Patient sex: F
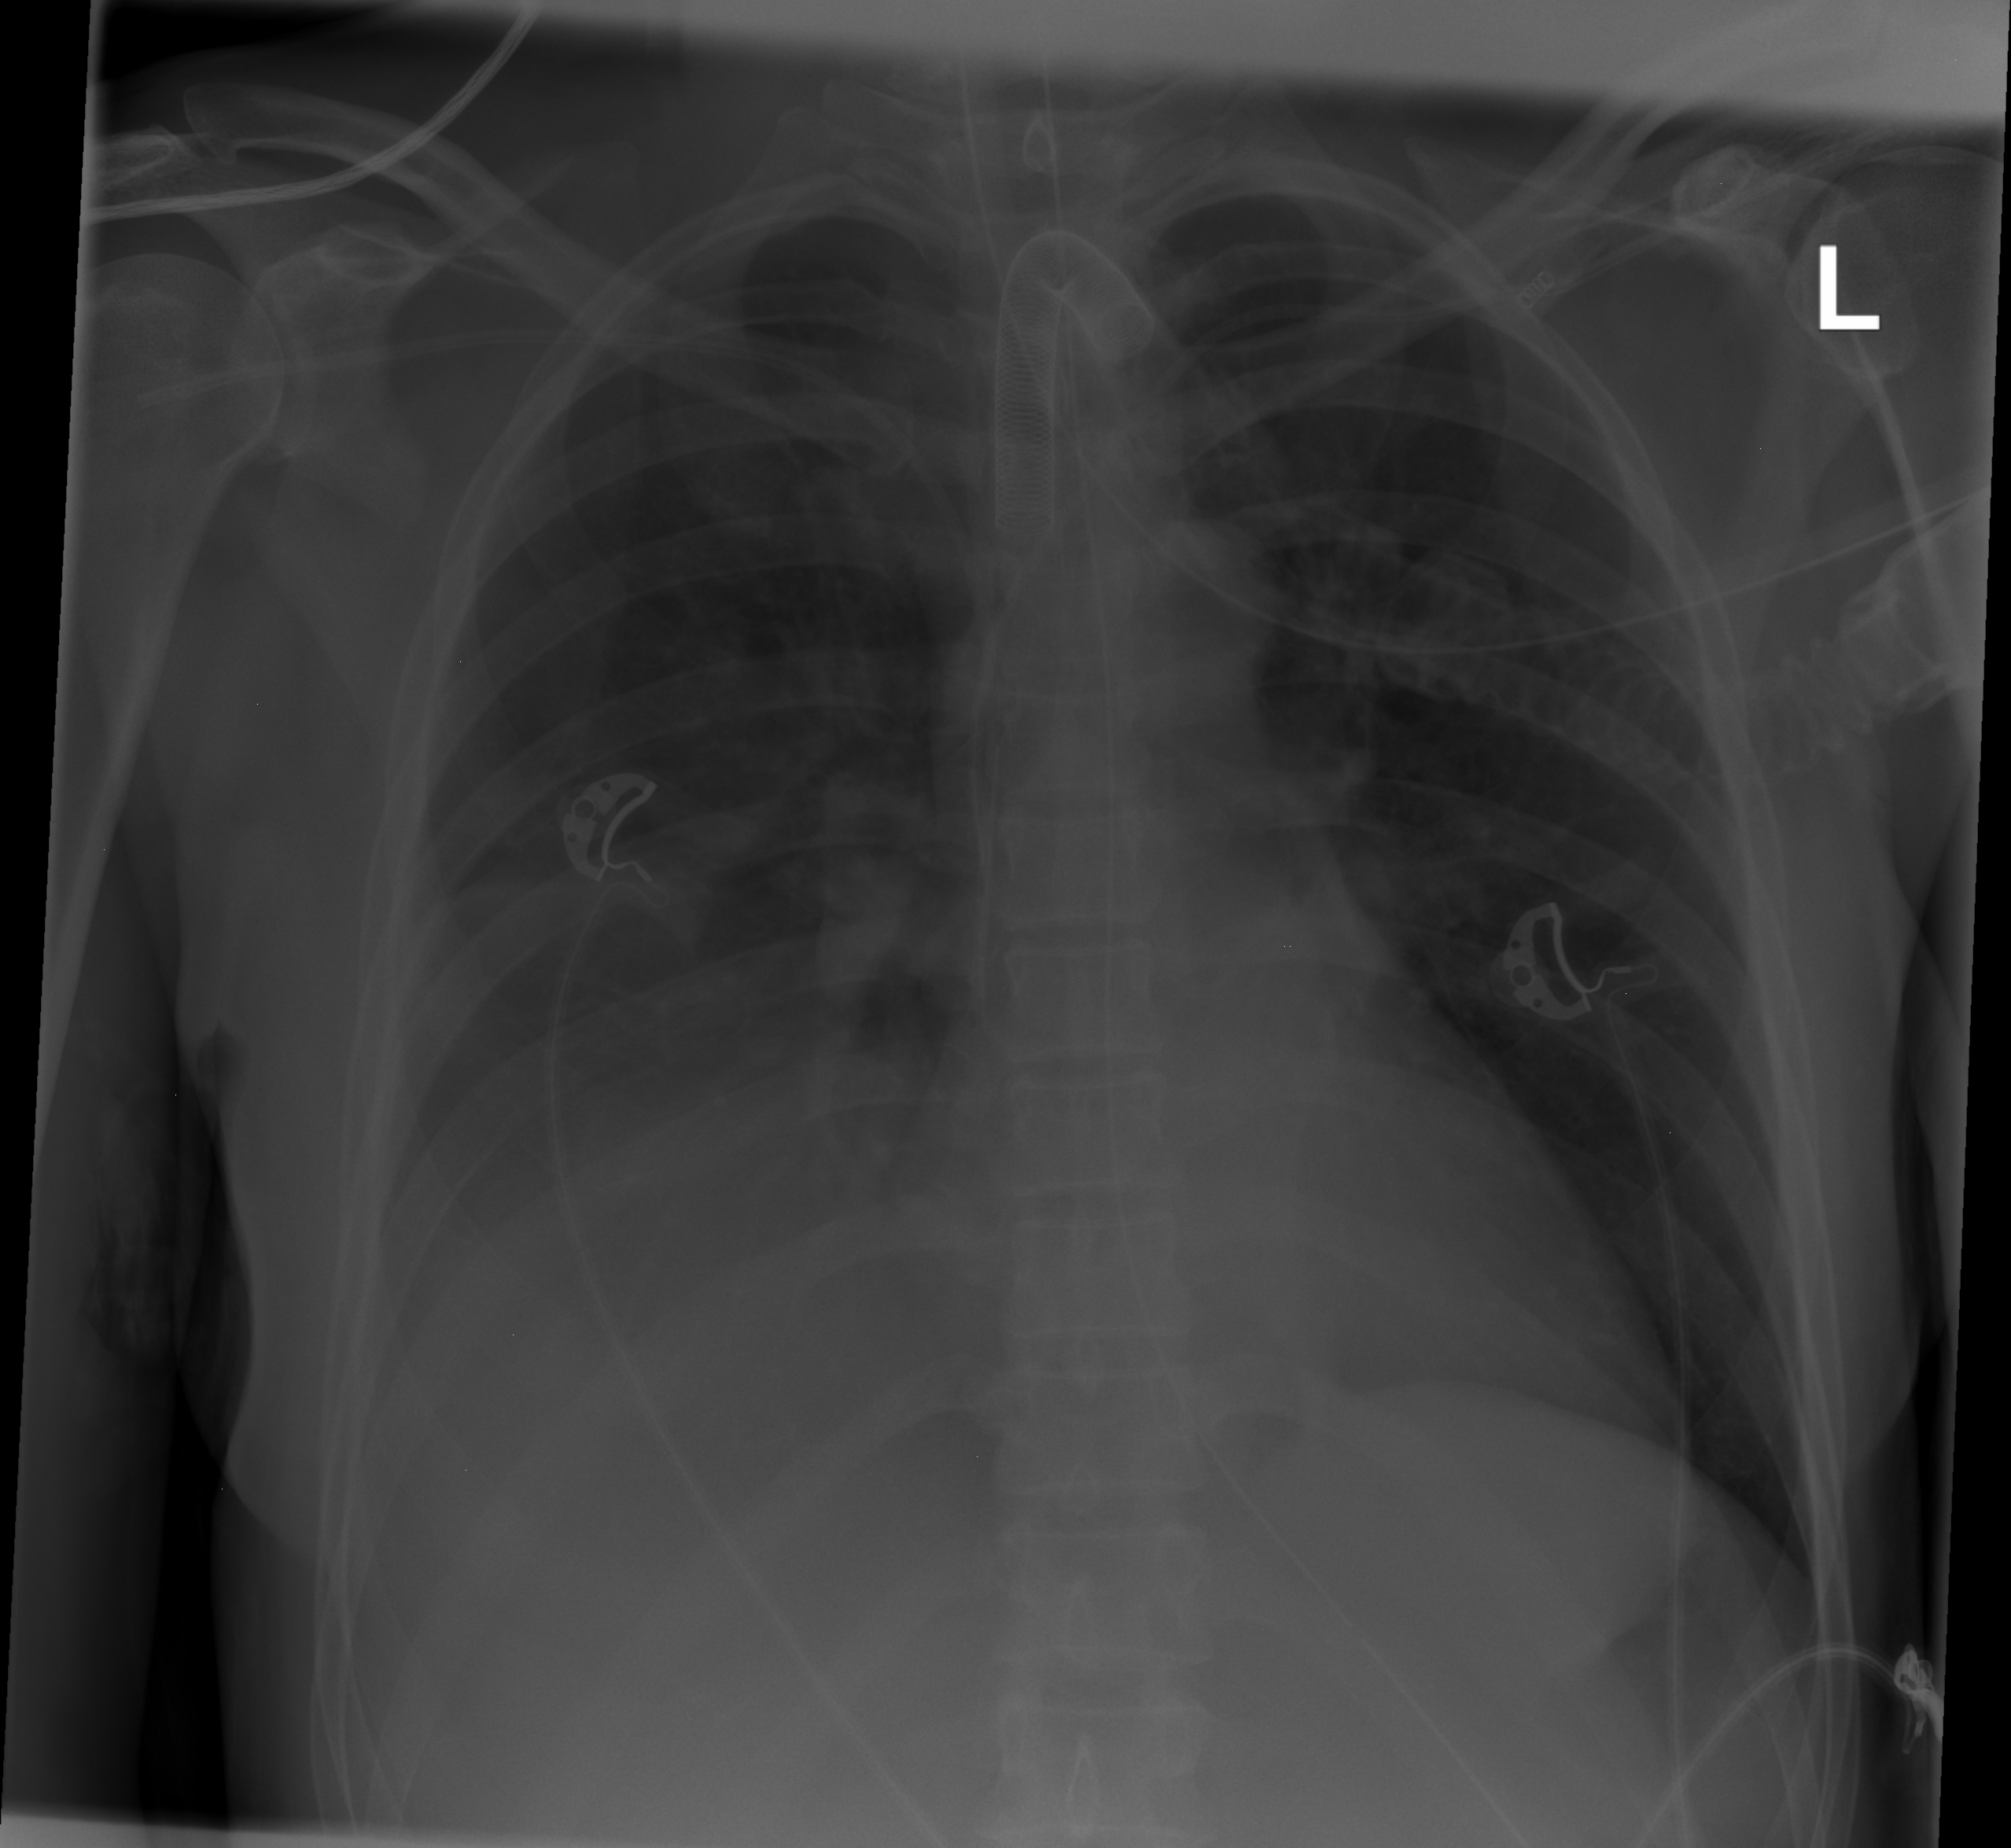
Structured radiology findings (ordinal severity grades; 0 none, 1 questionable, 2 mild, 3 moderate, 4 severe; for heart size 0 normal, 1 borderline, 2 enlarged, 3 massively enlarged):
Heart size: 0
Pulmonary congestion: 0
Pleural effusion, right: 2
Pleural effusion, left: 1
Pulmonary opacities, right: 0
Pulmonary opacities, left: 0
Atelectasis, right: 2
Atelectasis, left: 0